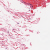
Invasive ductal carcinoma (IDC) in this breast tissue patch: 0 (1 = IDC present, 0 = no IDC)